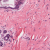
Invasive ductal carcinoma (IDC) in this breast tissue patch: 0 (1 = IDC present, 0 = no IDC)